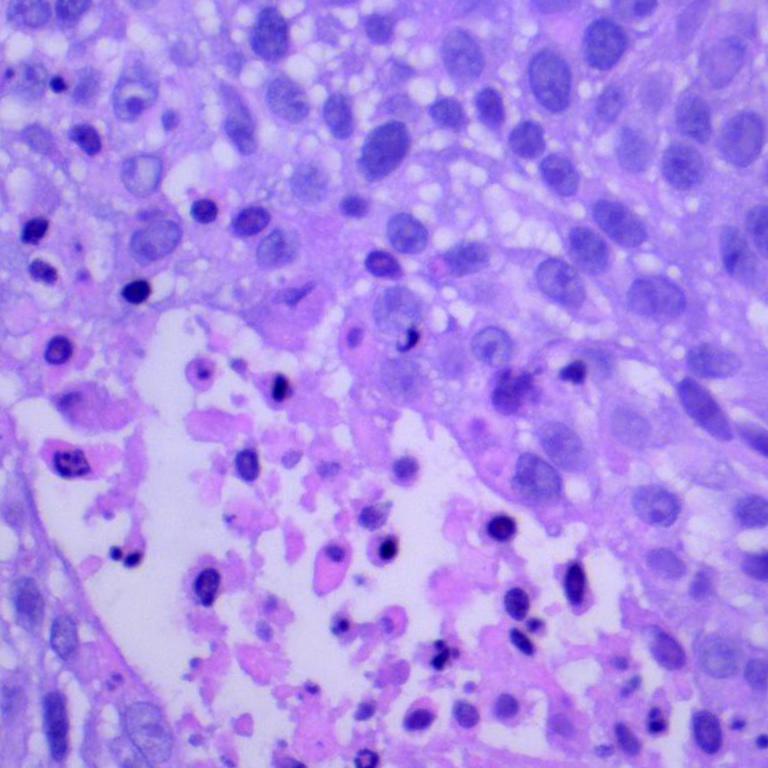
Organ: lung
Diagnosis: squamous carcinomas